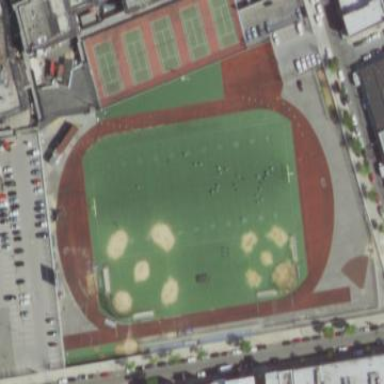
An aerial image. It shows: American football pitch for leisure and sport activities.